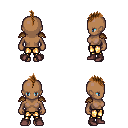
a pixel art fantasy rpg character, female body template, human, dark skin, leather shoulder armor, gold greaves, brown mohawk hairstyle, maroon shoes, four views (front, back, left, right), 2x2 character sprite sheet, small pixel art, hard edges, no anti-aliasing